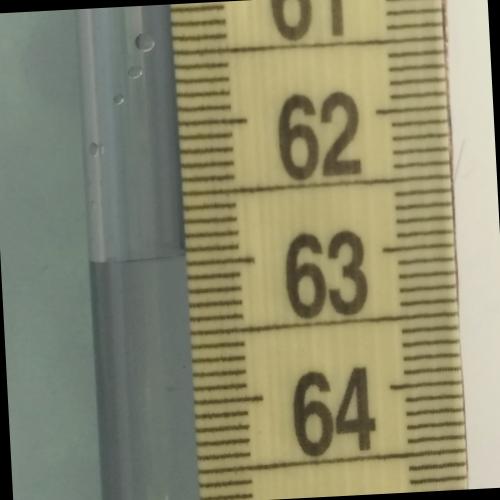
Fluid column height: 62.9 cm